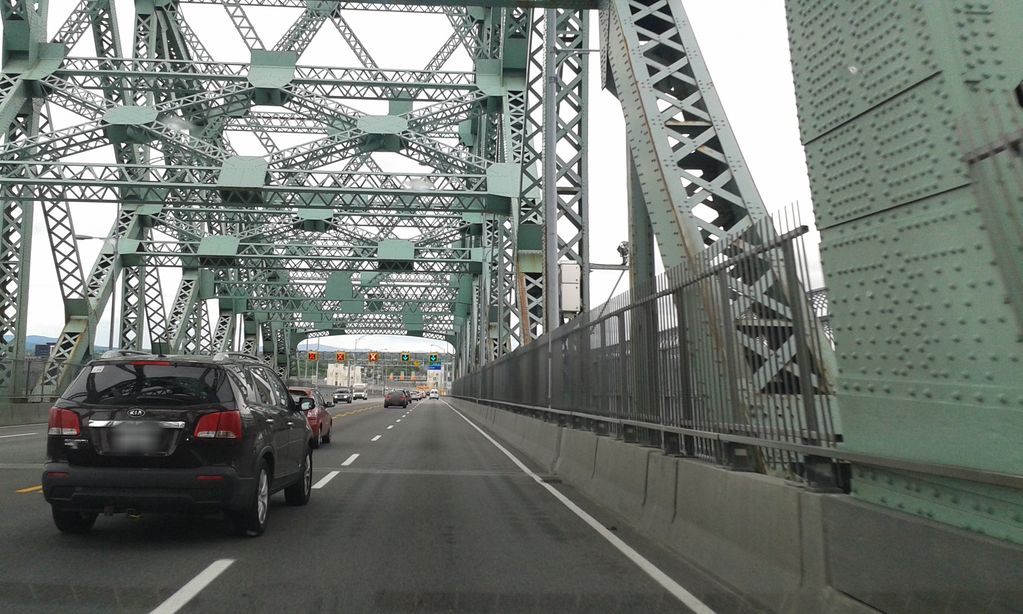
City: montreal